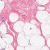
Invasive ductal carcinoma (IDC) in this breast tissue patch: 0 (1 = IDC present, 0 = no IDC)